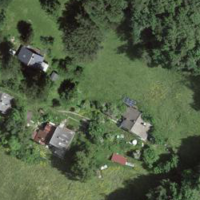
EUNIS habitat code: 44
Species observed at this site:
Omphalodes verna
Cyclamen coum